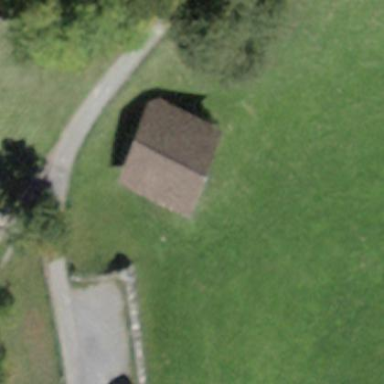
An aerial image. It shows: Barn.